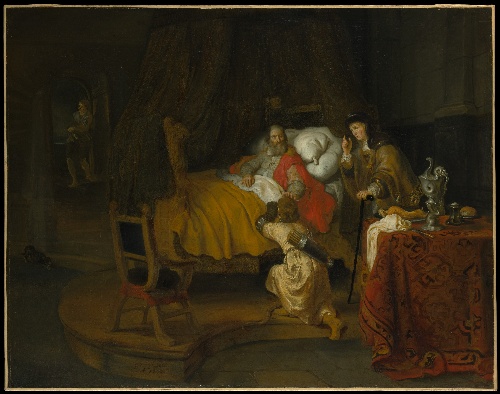
Title: Isaac Blessing Jacob
Artist: Gerbrand van den Eeckhout
Artist bio: Dutch, Amsterdam 1621–1674 Amsterdam
Date: 1642
Object type: Painting
Classification: Paintings
Medium: Oil on canvas
Dimensions: 39 5/8 x 50 1/2 in. (100.6 x 128.3 cm)
Department: European Paintings
Credit line: Bequest of Collis P. Huntington, 1900
Accession year: 1925
Repository: Metropolitan Museum of Art, New York, NY
Tags: Interiors|Men|Women|Beds